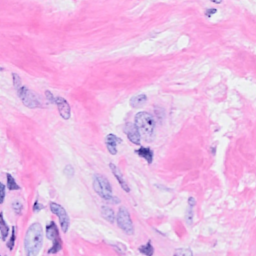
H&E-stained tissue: Breast